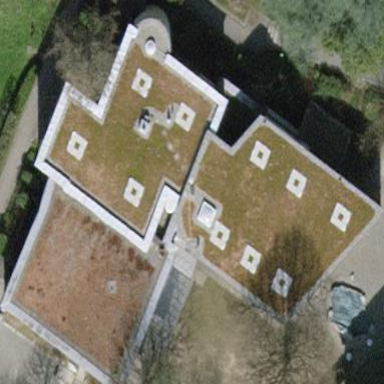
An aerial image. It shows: Kindergarten building.